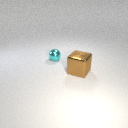
large brown metal cube to the right of small cyan metal sphere